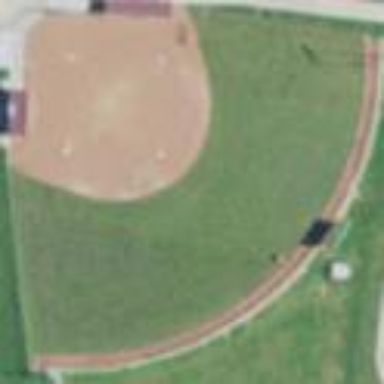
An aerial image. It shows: Softball pitch for leisure sports.